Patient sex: F
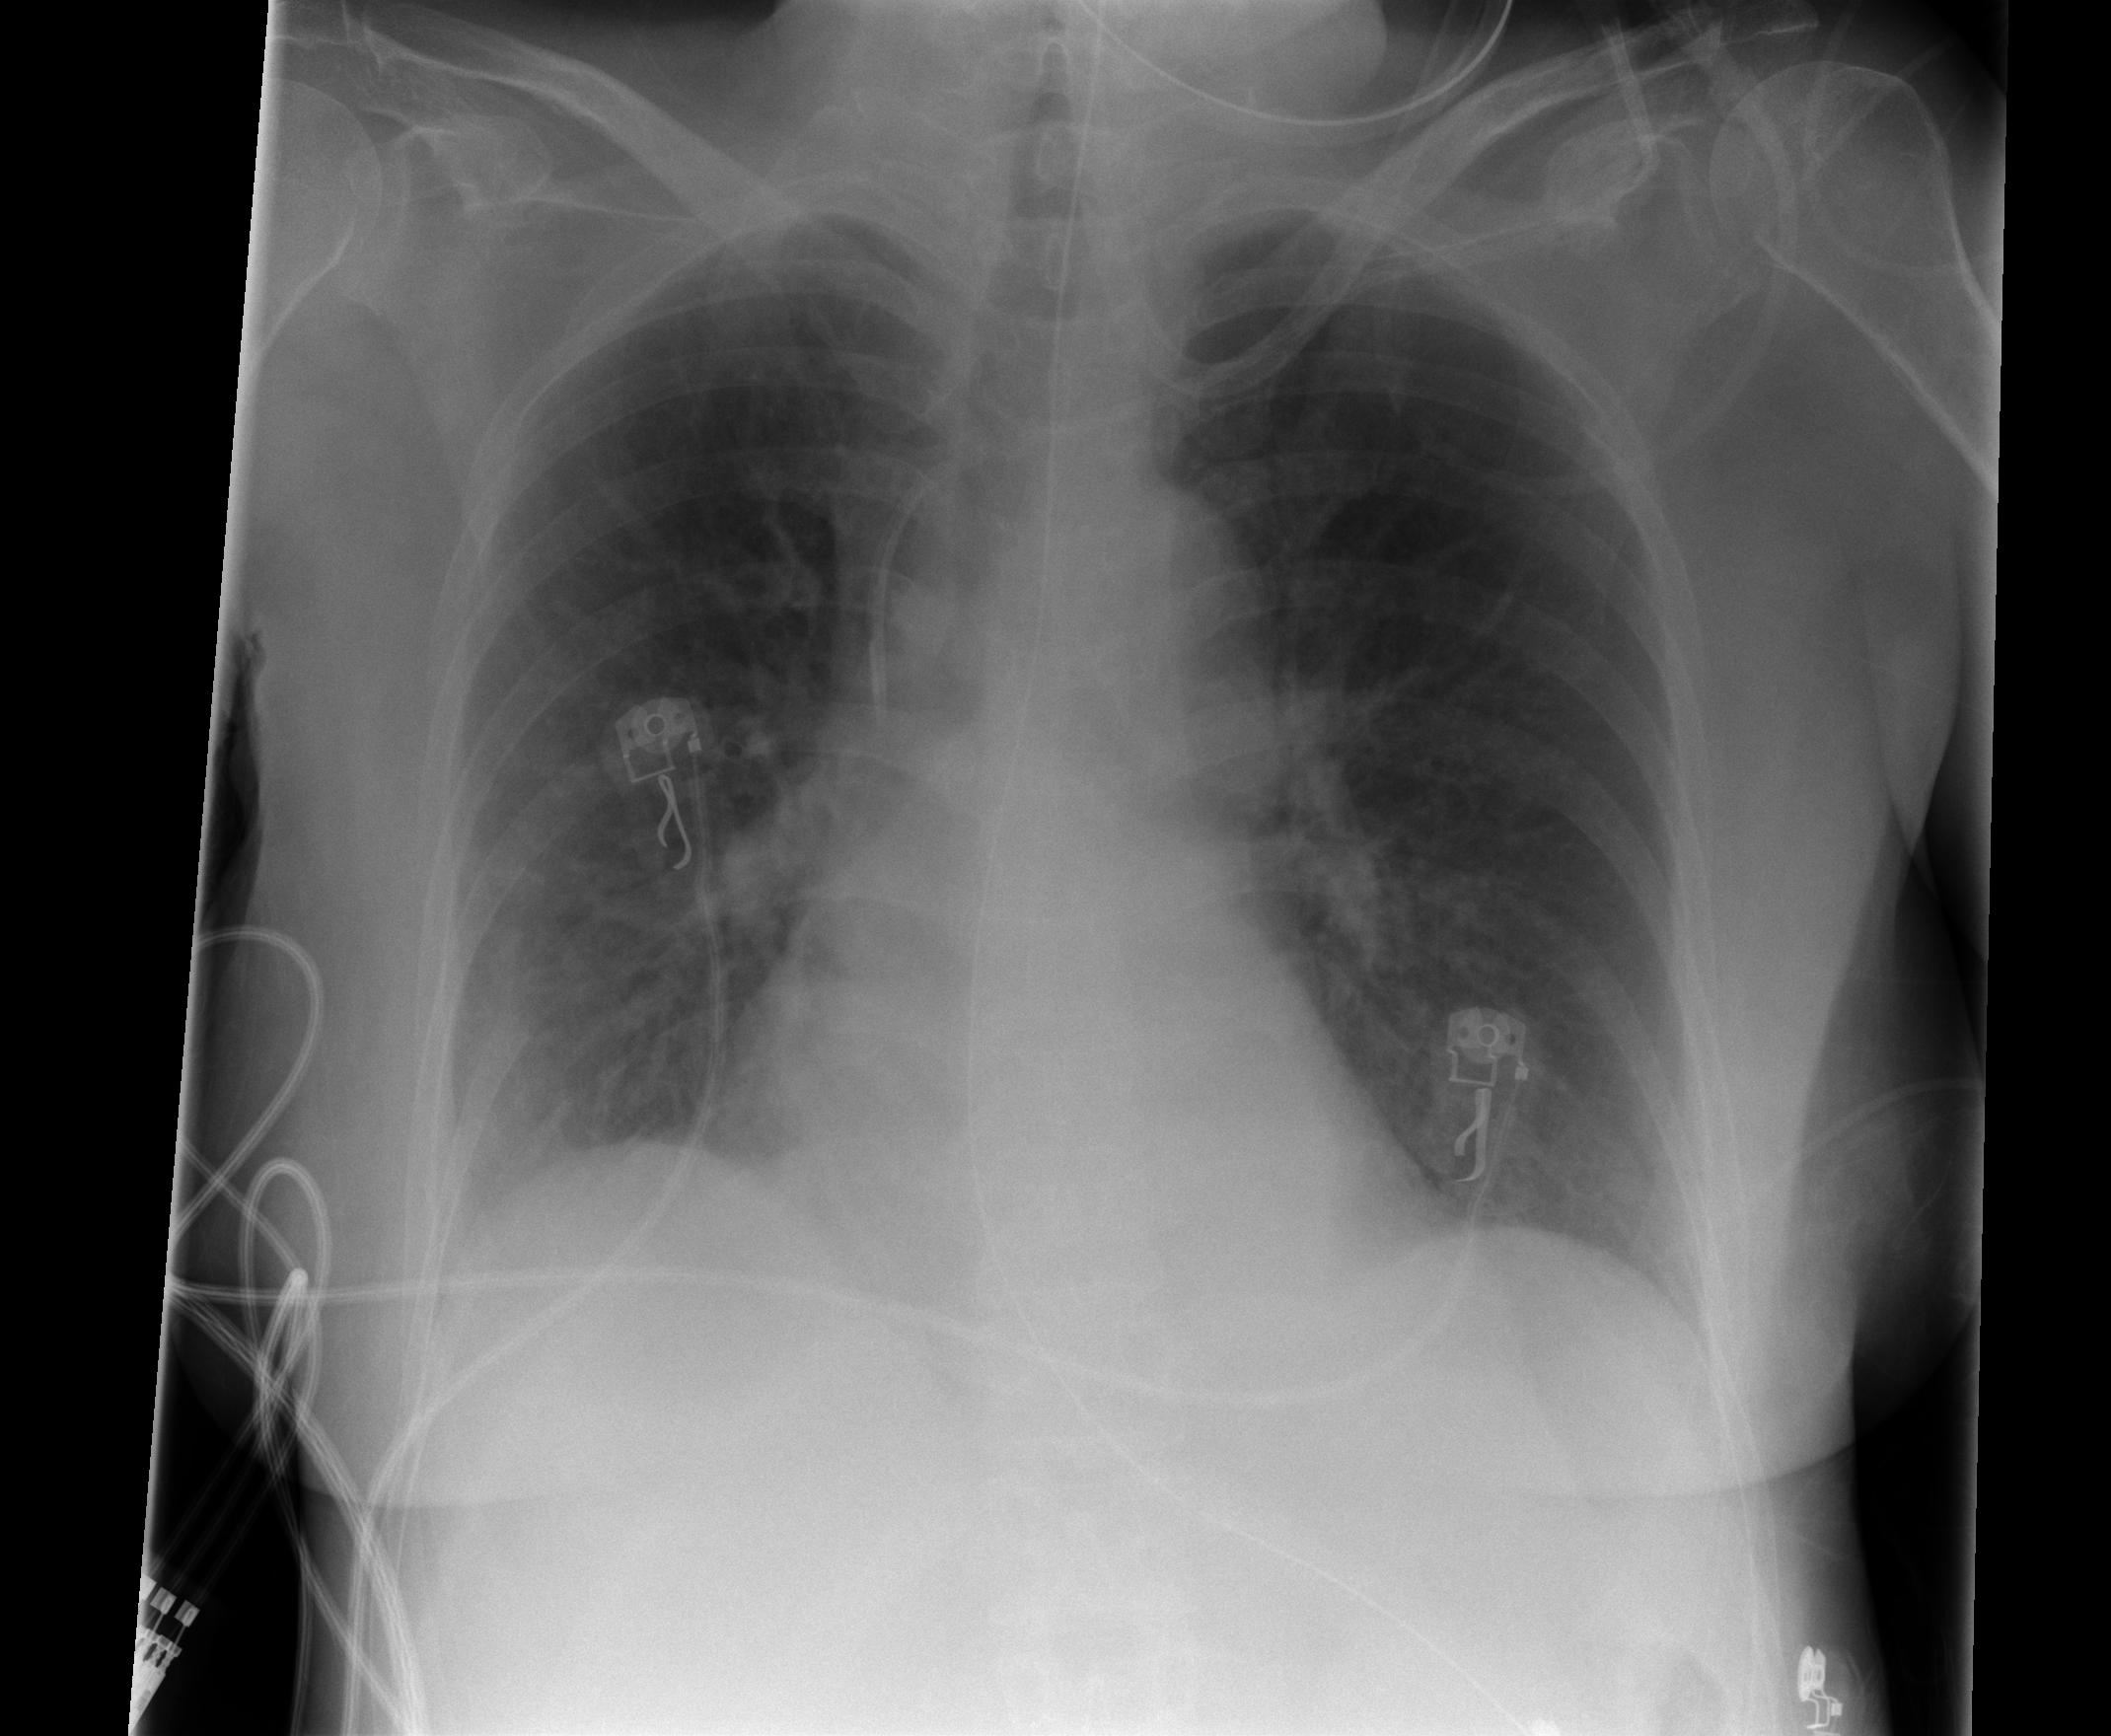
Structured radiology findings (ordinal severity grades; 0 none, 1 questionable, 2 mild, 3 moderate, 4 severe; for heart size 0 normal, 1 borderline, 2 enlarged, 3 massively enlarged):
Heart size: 0
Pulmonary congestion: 0
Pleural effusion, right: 1
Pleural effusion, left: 0
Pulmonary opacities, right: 0
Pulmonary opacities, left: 1
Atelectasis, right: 0
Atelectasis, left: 1